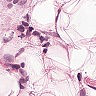
Metastatic tissue present: yes